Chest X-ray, AP view. Patient: 66 years old, sex M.
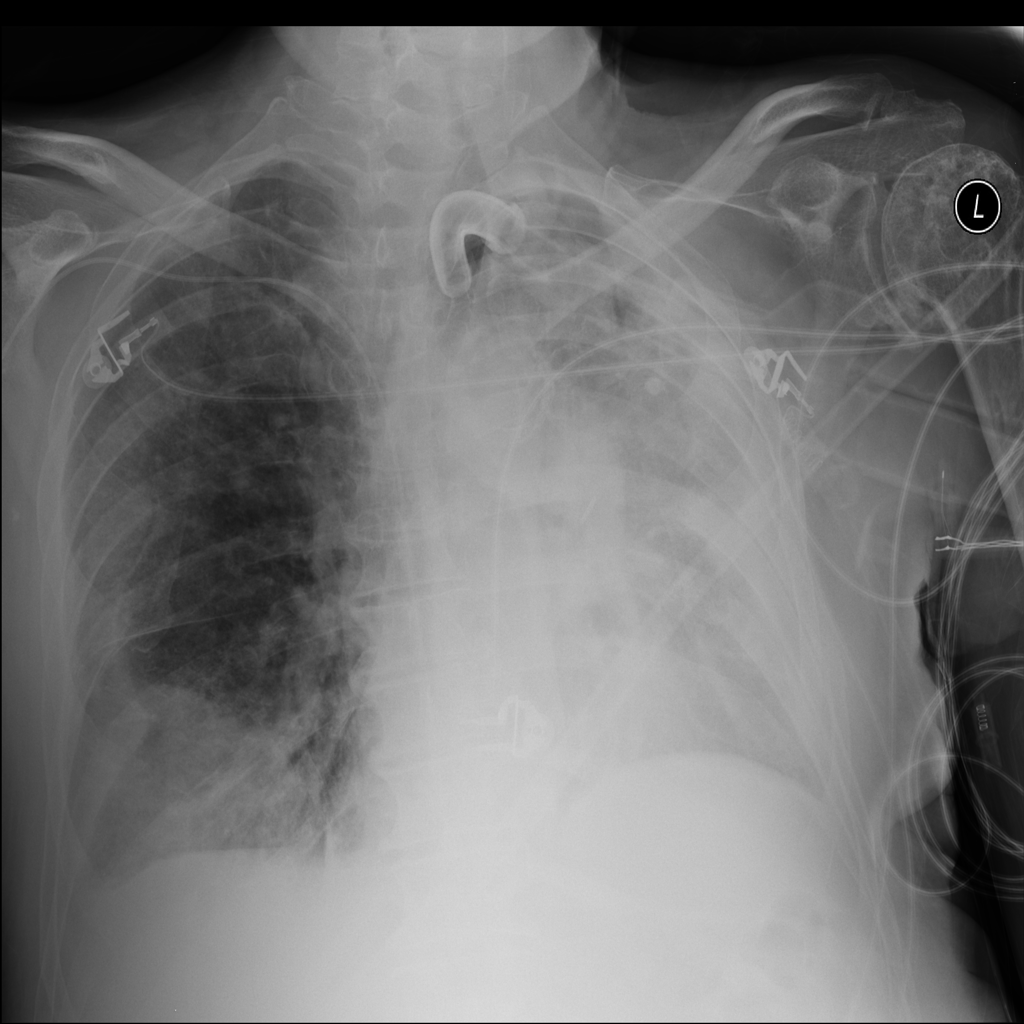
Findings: Infiltration